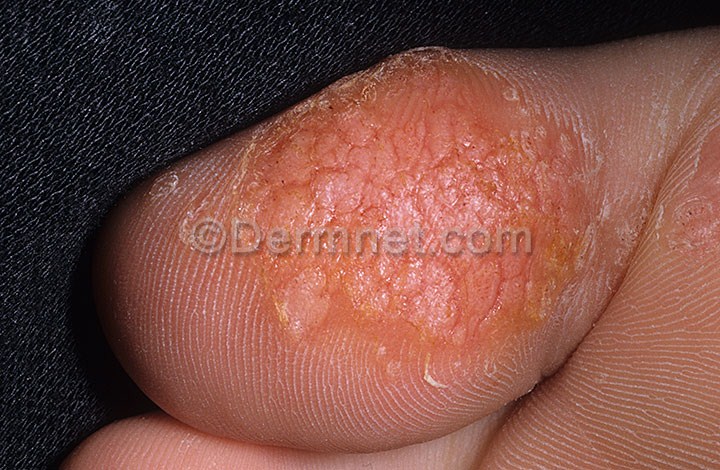
Disease: Warts Molluscum and other Viral Infections